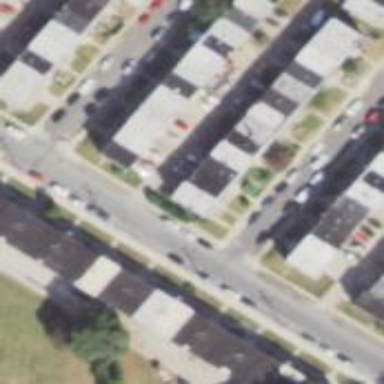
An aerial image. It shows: Alley classified as service road.